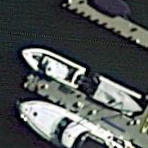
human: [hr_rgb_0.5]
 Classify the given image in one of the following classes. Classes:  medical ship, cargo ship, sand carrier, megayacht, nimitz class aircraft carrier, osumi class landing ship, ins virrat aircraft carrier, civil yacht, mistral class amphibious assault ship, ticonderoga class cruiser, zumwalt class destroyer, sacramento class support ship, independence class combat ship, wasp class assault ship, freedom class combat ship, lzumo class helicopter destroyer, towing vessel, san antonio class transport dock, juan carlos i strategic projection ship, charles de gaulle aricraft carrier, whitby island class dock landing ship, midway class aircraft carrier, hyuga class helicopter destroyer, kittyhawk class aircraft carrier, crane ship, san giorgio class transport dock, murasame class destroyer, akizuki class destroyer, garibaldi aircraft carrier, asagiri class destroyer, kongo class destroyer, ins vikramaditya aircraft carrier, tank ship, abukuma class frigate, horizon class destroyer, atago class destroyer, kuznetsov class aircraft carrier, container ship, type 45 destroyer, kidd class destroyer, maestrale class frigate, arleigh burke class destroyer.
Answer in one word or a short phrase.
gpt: Civil yacht